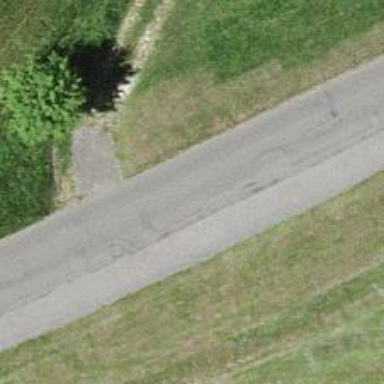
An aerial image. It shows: Unclassified asphalt road with no sidewalk.